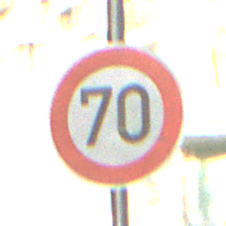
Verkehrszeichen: Geschwindigkeit70
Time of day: SunriseSunset
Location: Outdoor (Suburban)
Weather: PartlyCloudy
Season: NotSpecified
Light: Natural